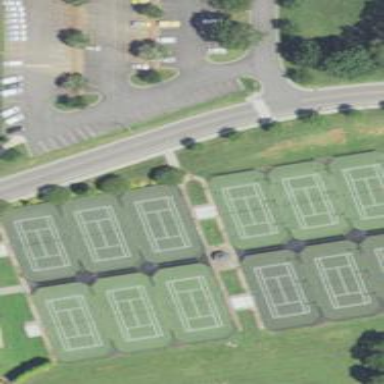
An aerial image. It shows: Tennis court on pitch designated for leisure land.